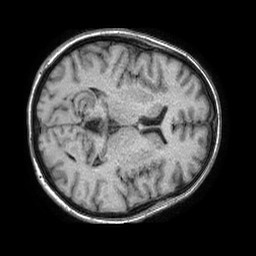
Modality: T1w
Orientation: axial
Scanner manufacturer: philips
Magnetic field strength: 1.5 T
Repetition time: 0.007621 s
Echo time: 0.003495 s